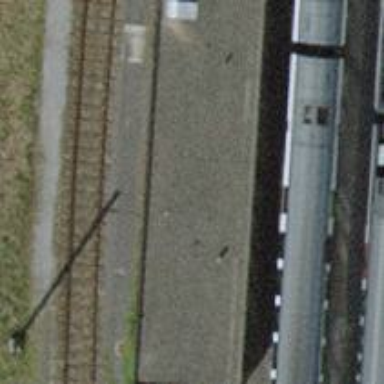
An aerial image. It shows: Shed.